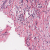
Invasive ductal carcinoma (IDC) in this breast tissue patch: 1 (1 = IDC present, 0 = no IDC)